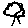
Label: tree